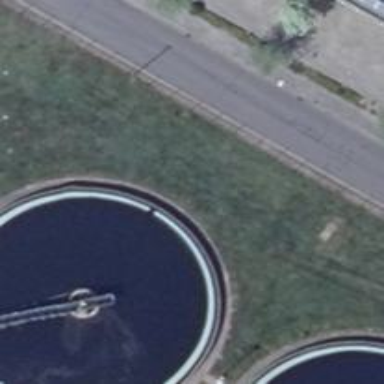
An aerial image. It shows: Building located by body of wastewater.